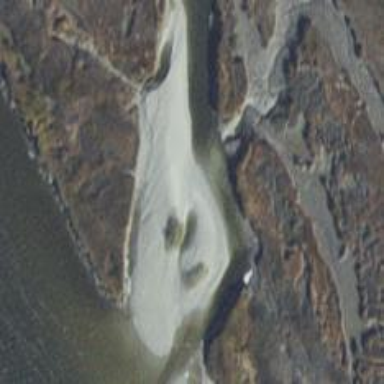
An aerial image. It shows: The image shows tidal environment.